Question: I placed three textfields in one row and 1 textfield in another row. I took all the textfields in one array and wrote the following in 'cellForRowAtIndexPath'
'''
- (UITableViewCell *)tableView:(UITableView *)tableView cellForRowAtIndexPath:(NSIndexPath *)indexPath{
static NSString *cellIdentifier = @"MyIdentifier";
UITableViewCell *cell = [tableView dequeueReusableCellWithIdentifier:cellIdentifier];
if(cell == nil)
{
cell = [[UITableViewCell alloc]initWithStyle:UITableViewCellStyleDefault reuseIdentifier:cellIdentifier ];
if (indexPath.row == 0) {
UITextField *tf = [[UITextField alloc]initWithFrame:CGRectMake(10, 10, 100, 30)];
tf.delegate = self;
tf.tag = 16;
tf.borderStyle = UITextBorderStyleRoundedRect;
[cell.contentView addSubview:tf];
[tf release];
UITextField *tf1 = [[UITextField alloc]initWithFrame:CGRectMake(150, 10, 100, 30)];
tf1.delegate = self;
tf1.tag = 17;
tf1.borderStyle = UITextBorderStyleRoundedRect;
[cell.contentView addSubview:tf1];
[tf1 release];
}
else {
UITextField *tf3 = [[UITextField alloc]initWithFrame:CGRectMake(10, 10, 100, 30)];
tf3.delegate = self;
tf3.tag = 18;
tf3.borderStyle = UITextBorderStyleRoundedRect;
[cell.contentView addSubview:tf3];
[tf3 release];
}
}
UITextField *tf = (UITextField *)[cell.contentView viewWithTag:16];
tf.text = [m_textFieldArray objectAtIndex:indexPath.row];
UITextField *tf1 = (UITextField *)[cell.contentView viewWithTag:17];
tf1.text = [m_textFieldArray objectAtIndex:indexPath.row];
UITextField *tf3 = (UITextField *)[cell.contentView viewWithTag:18];
tf3.text = [m_textFieldArray objectAtIndex:indexPath.row];
// cell.textLabel.text = @"Hiiiii";
return cell;
}
'''
and in the 'textFieldDidEndEditing' method wrote as follows.
'''
[textFieldsDataArray replaceObjectAtIndex:currentIndexPath.row withObject:textField.text];
'''
My Problem is once i enter text in one textfield and scroll up and down then that same text is taking to remaining two textfields in that same row.
and if i enter text in three textfields and then scroll , that is taking text from the last textfield for all.
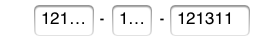
Answer: Sounds like you are having an issue with cell reuse.
To increase performance, UITableView will reuse a cell off screen instead of creating a new cell. When a cell gets reused, it does not clear it out. Its your job to reassign what information you want in it.
you set the information something like this:
'''
- (UITableViewCell *)tableView:(UITableView *)tableView cellForRowAtIndexPath:(NSIndexPath *)indexPath
{
static NSString *CellIdentifier = @"Cell";
UITableViewCell *cell = [tableView dequeueReusableCellWithIdentifier:CellIdentifier]
// If the cell is nil, it is a new cell and you need to init it
if (cell == nil)
{
cell = [[UITableViewCell alloc] initWithStyle:UITableViewCellStyleDefault reuseIdentifier:CellIdentifier];
}
// setting the cell's information
cell.textLabel.text = [dataSource objectAtIndex:indexPath.row];
cell.textLabel.textAlignment = UITextAlignmentLeft;
cell.accessoryType = UITableViewCellAccessoryDisclosureIndicator;
cell.selectionStyle = UITableViewCellSelectionStyleBlue;
return cell;
}
'''